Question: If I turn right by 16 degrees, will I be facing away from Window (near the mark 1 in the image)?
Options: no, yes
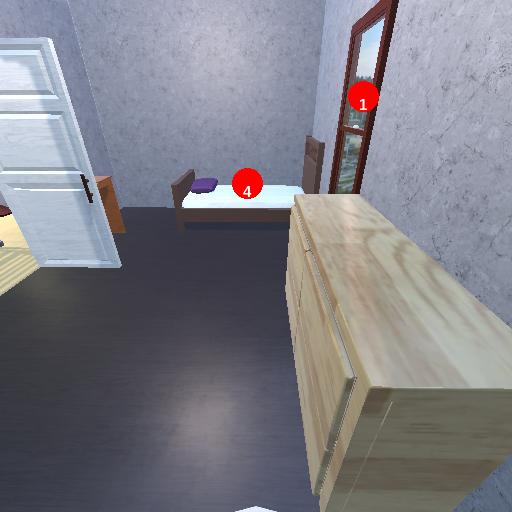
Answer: no